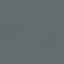
Label: SeaLake